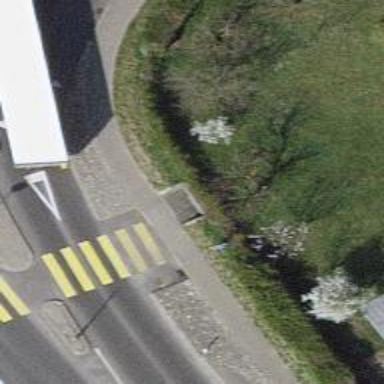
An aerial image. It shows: Retaining wall.